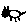
Label: cat